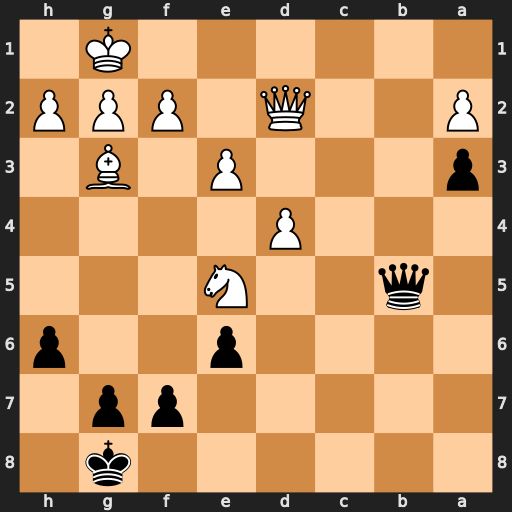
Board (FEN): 6k1/5pp1/4p2p/1q2N3/3P4/p3P1B1/P2Q1PPP/6K1
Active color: b
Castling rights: -
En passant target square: -
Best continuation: Qb1+ Qc1 Qxc1#